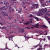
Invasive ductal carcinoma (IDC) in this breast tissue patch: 1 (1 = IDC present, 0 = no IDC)